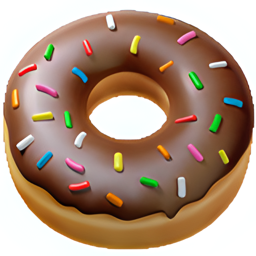
Name: doughnut
Emoji: 🍩
Group: Food & Drink
Sub-group: food-sweet